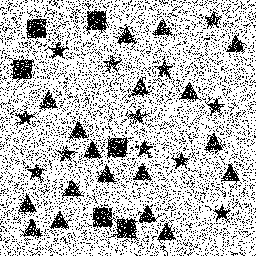
Squares: 6
Triangles: 18
Stars: 12
Total shapes: 36